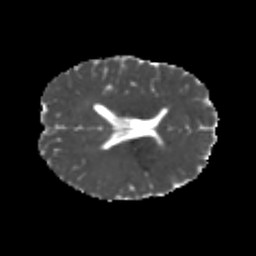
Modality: MD
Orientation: axial
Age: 20
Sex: male
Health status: healthy
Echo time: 0.074 s